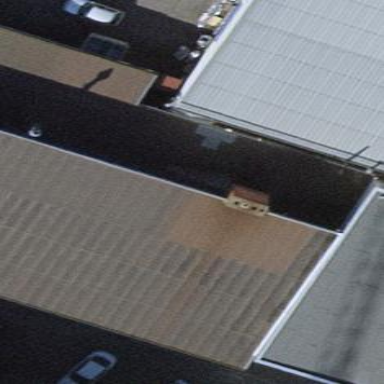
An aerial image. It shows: Building with flat metal sheet roof.